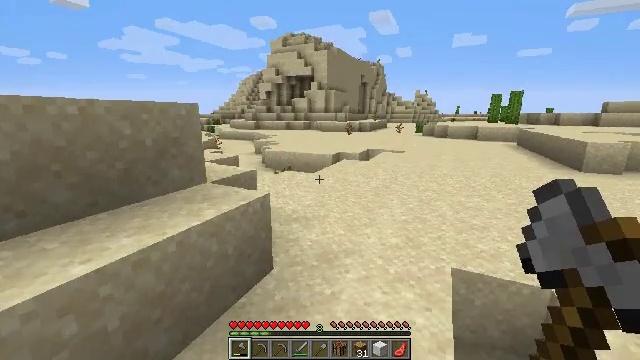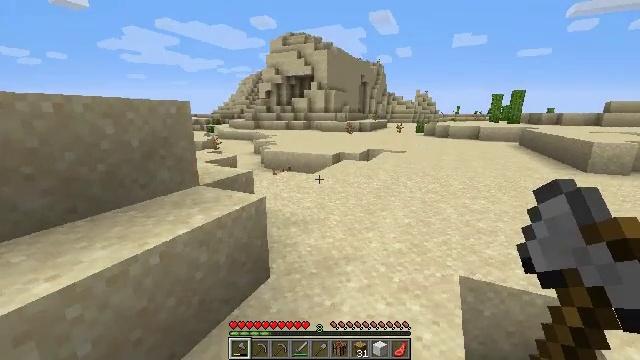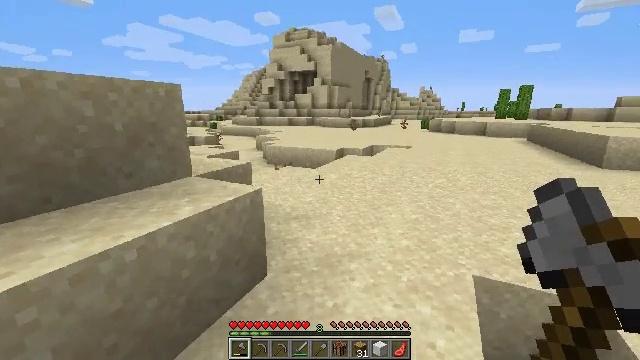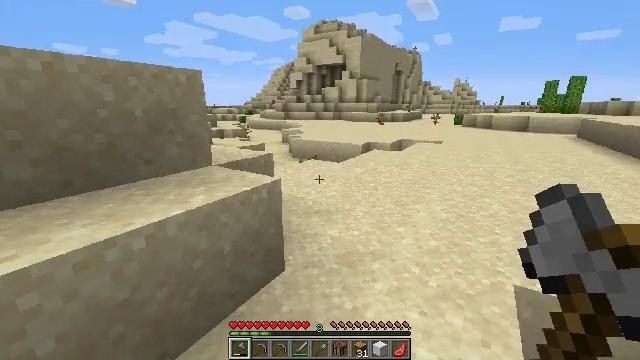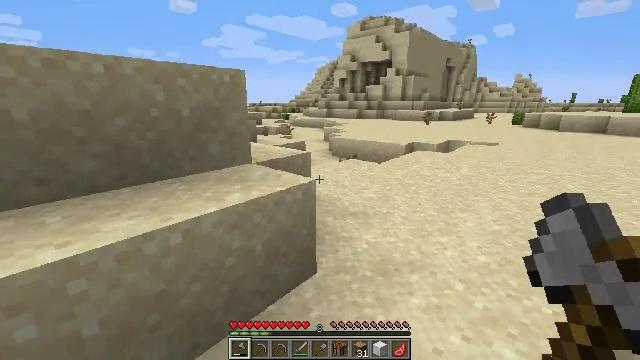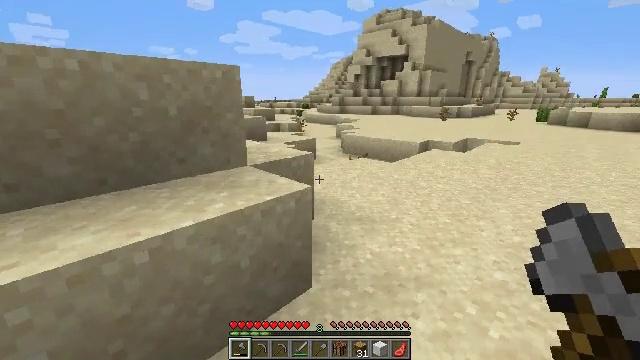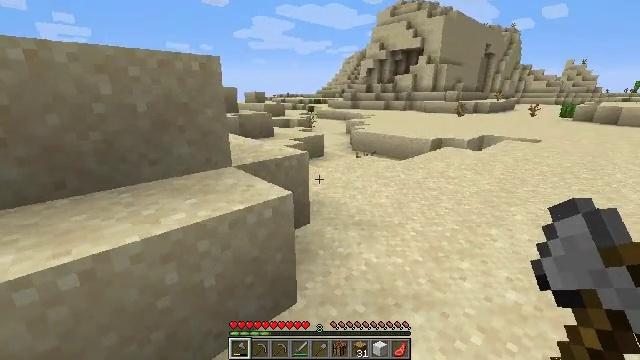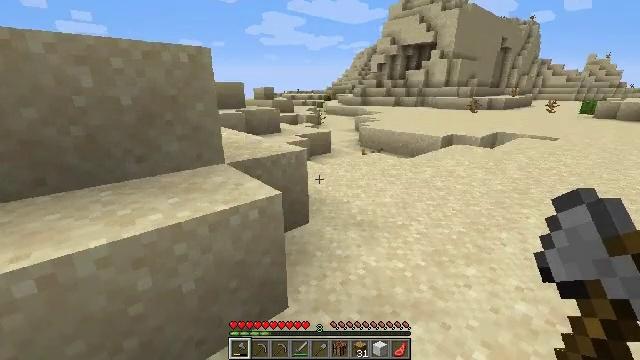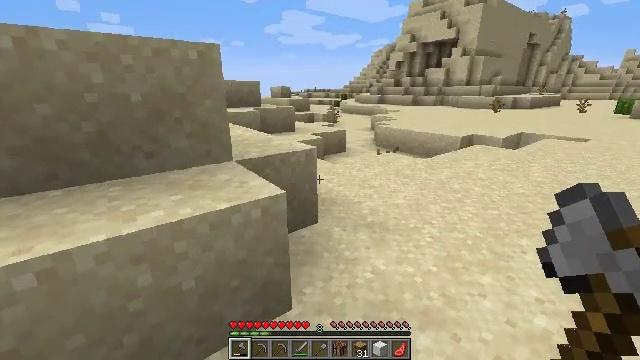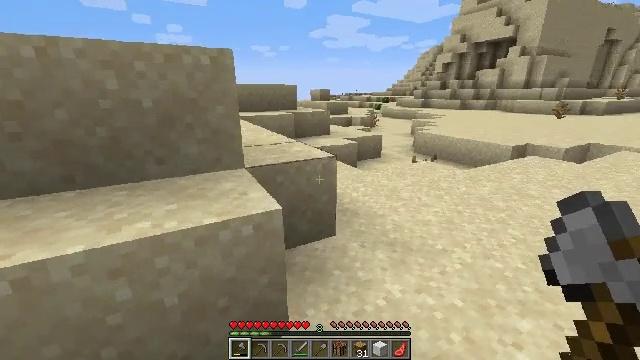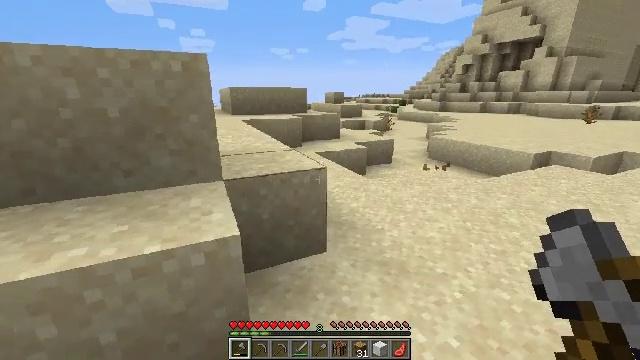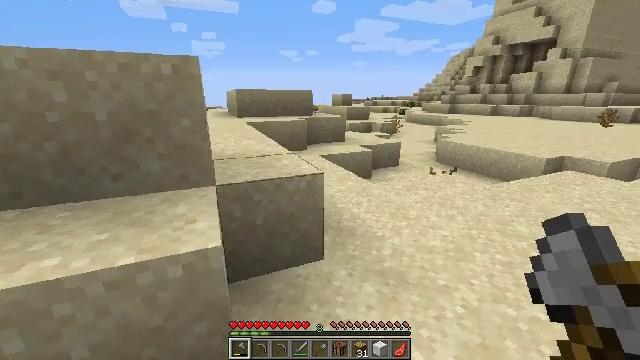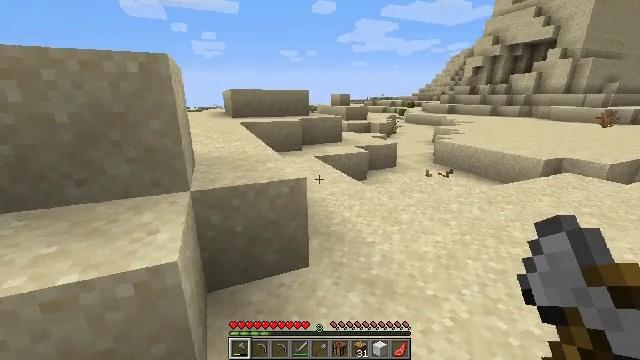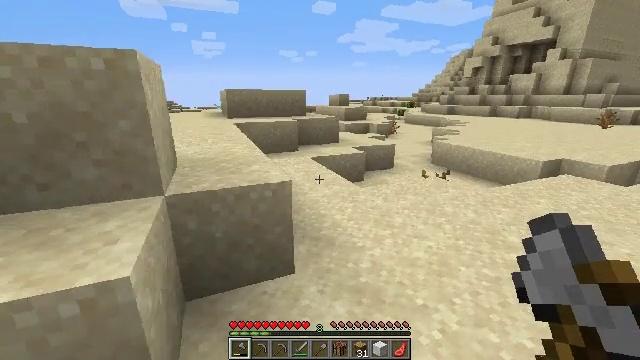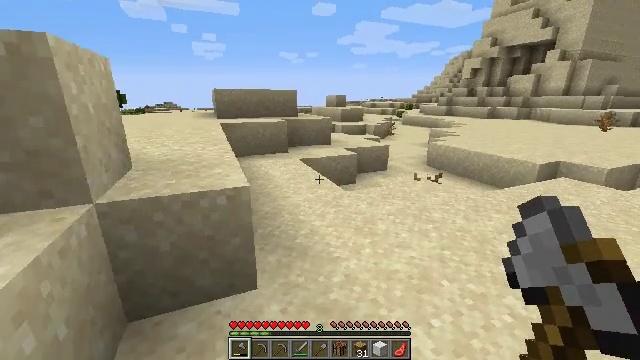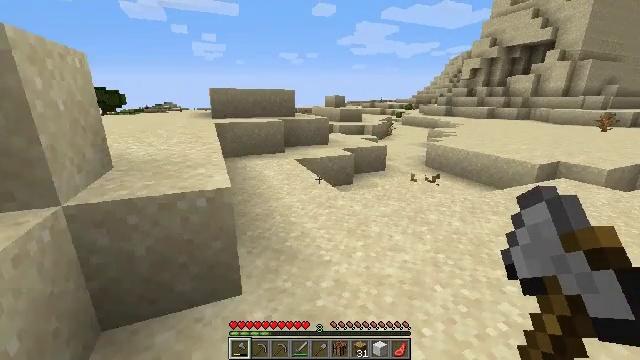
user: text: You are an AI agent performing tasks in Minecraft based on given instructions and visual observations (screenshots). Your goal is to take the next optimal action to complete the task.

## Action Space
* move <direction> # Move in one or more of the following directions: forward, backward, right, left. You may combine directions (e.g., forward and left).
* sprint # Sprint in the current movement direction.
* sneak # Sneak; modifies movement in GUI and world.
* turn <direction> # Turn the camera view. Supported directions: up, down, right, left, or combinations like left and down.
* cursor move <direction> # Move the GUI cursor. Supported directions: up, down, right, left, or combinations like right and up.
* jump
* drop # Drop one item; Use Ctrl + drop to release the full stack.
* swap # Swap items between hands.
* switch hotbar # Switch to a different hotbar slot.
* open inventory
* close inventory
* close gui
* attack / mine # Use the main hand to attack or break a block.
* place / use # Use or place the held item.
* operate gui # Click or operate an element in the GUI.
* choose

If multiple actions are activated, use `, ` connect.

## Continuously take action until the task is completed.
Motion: motion action
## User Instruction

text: Collect the cactus block.
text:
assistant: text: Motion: move forward
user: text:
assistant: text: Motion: move forward and move right
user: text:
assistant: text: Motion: move forward and move right, turn left and down
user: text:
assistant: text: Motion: move forward and move right, turn left
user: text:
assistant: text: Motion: move forward and move right, turn left
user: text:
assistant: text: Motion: move forward and move right, turn left and down
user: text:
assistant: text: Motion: move forward and move right, turn left
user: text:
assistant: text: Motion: move forward and move right, turn left
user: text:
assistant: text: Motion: move forward and move right, turn left
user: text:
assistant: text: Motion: move forward and move right, turn left
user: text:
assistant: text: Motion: move forward and move right, turn left
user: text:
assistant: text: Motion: move forward and move right
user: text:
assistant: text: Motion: move forward and move right
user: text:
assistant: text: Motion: move forward and move right
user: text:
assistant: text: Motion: move forward and move right
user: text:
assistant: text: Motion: move forward
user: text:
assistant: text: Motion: no_op
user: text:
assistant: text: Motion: no_op
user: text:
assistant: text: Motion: move forward
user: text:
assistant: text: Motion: move forward
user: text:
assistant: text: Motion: no_op
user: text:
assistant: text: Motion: move forward
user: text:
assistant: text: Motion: move forward
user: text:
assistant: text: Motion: move forward
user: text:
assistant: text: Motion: move forward
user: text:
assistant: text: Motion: move forward
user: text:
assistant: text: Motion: move forward
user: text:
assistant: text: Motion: move forward, turn left
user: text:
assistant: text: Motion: move forward, turn left
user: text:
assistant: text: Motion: move forward, turn left and up